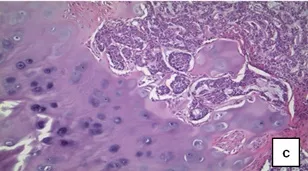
The figures show adenoid cystic carcinoma deeply infiltrating the laryngeal mucosa. The lesion involves the cartilage . . 200x.
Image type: pathology (h&e)